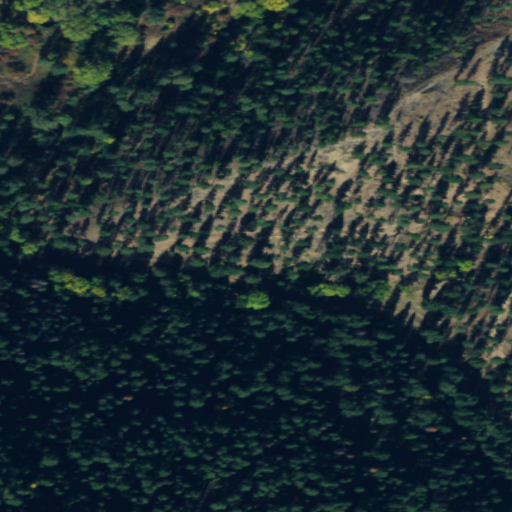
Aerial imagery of valley in Washington named Harness Gulch containing evergreen forest, shrub, open development, low intensity development, and woody wetlands